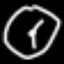
Label: clock